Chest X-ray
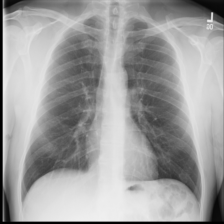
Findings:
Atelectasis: negative
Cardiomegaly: negative
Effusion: negative
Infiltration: negative
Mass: negative
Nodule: negative
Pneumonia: negative
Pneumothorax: negative
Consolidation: negative
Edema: negative
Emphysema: negative
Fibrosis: negative
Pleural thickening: negative
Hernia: negative